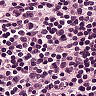
Metastatic tissue present: no